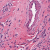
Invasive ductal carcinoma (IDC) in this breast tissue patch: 1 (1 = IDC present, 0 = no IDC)